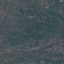
Land use / land cover class: HerbaceousVegetation